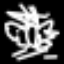
Label: angel